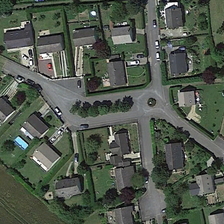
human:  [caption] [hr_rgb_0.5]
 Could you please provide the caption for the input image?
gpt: many buildings and green trees are in a medium residential area .

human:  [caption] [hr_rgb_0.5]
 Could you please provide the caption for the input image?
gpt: many buildings and green trees are in a medium residential area .

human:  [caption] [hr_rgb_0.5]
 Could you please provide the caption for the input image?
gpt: many buildings and green trees are in a medium residential area .

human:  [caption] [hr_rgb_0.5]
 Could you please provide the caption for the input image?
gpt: many buildings and green trees are in a medium residential area .

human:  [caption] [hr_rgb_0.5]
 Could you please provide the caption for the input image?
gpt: many buildings and green trees are in a medium residential area .